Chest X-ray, PA view. Patient: 7 years old, sex F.
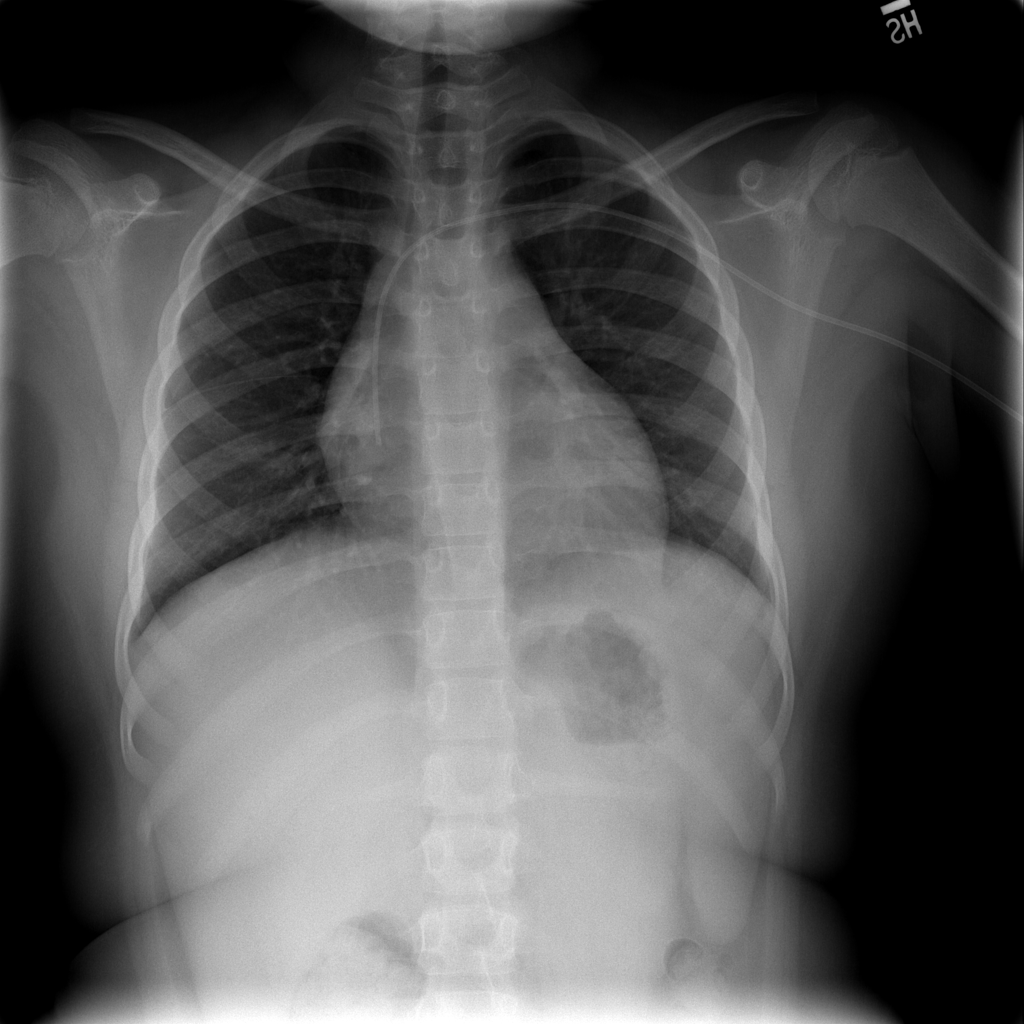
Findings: No Finding